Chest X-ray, PA view. Patient: 61 years old, sex F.
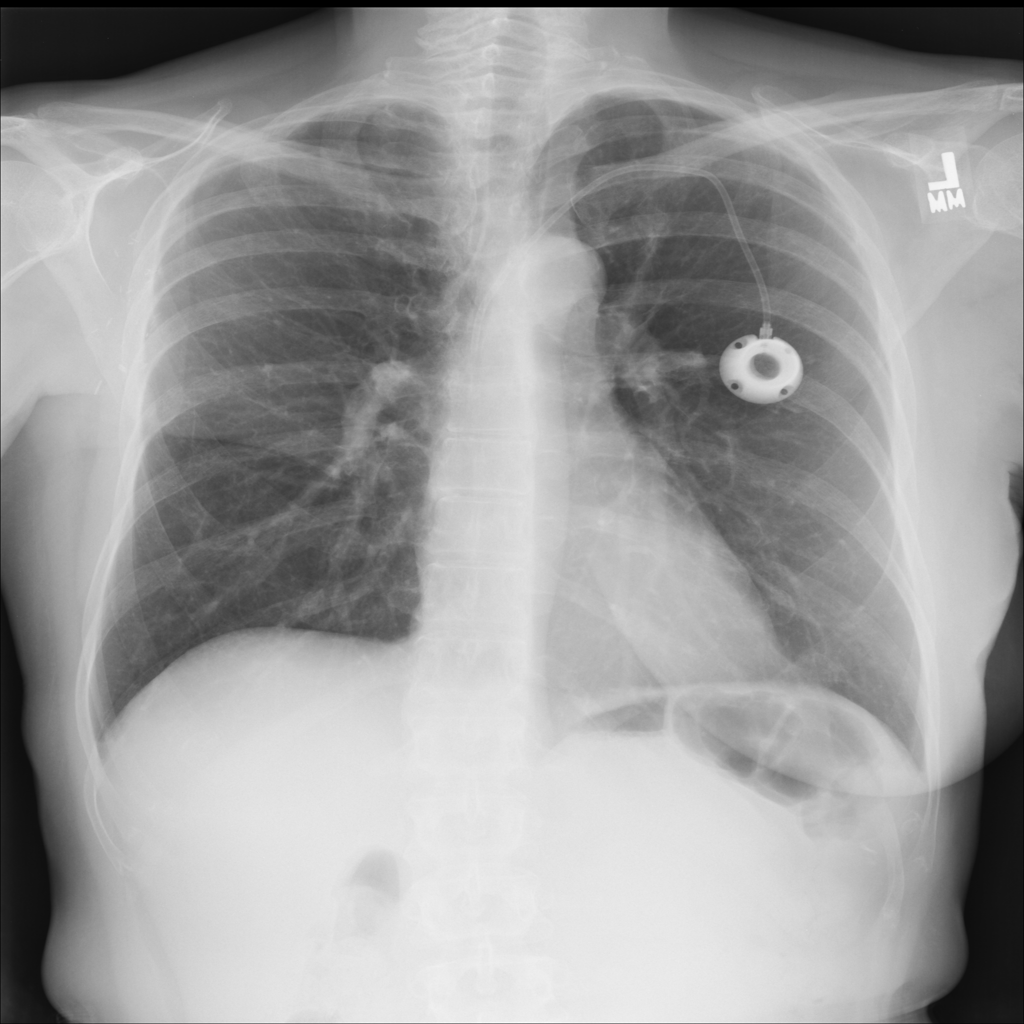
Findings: No Finding